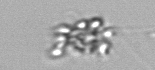
Label: Chaetoceros_didymus_TAG_external_flagellate